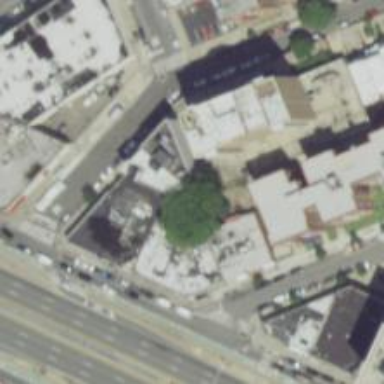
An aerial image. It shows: Healthcare clinic is depicted in the image.